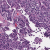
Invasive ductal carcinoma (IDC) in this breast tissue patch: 1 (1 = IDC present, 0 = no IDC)